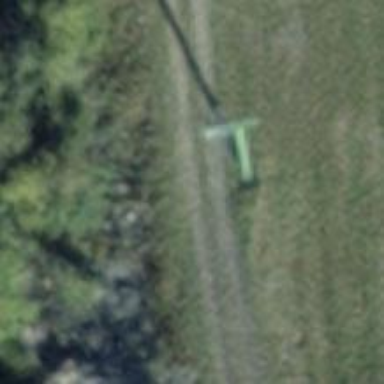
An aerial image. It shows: Pylon for aerialway.